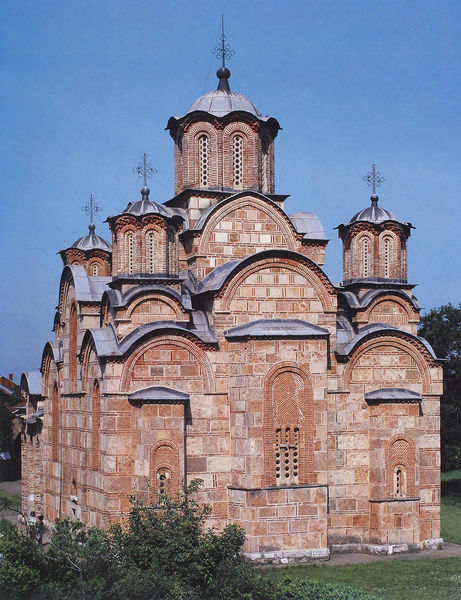
Titel: Kloster Gracanica
Institution: Kosovo
Schlagwörter: blau, himmel, grün, braun, fenster, dach, gebäude, gras, rot, alt, architektur, spitze, stein, büsche, kirche, turm, bogen, russland, dächer, backstein, rundbogen, stufen, foto, fotografie, erker, kreuz, kuppeln, türme, kupfer, löcher, photo, fries, gesims, begräbnis, kreuze, sandstein, mauern, griechisch, fotographie, mausoleum, osten, fensterlos, russisch, glockentürme, orthodox, werkstein, kompaktbauweise, bogendächer, bügen